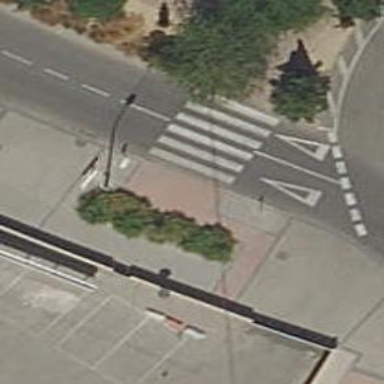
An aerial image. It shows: Footway made of paving stones.